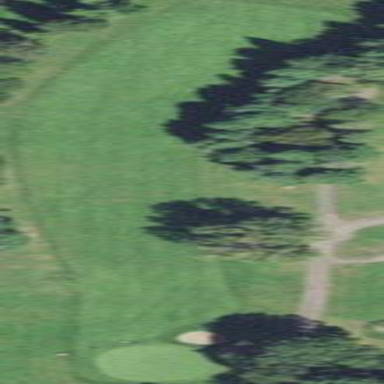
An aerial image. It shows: Grassy area designated as golf fairway.